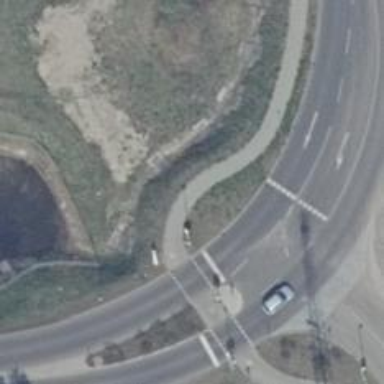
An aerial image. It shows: Footway.